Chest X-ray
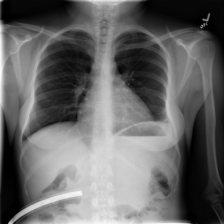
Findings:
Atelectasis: negative
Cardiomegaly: negative
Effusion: negative
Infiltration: negative
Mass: negative
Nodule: negative
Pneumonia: negative
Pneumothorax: negative
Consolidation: negative
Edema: negative
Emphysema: negative
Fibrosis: negative
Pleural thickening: negative
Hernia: negative